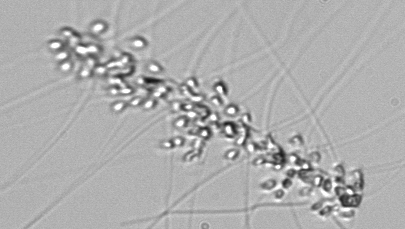
Label: Chaetoceros_didymus_TAG_external_flagellate